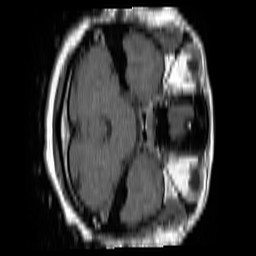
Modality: T1w
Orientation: axial
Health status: ill
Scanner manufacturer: siemens
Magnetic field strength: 1.5 T
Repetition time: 0.477 s
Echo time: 0.0082 s